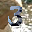
Label: 3